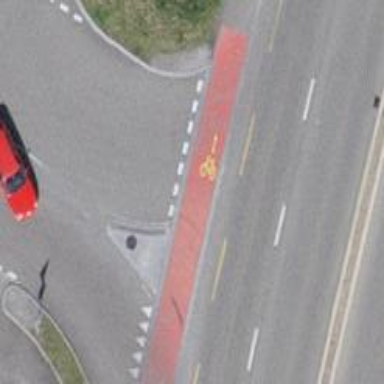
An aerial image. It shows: Road with "give way" sign.